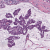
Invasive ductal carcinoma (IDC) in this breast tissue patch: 1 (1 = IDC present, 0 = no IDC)